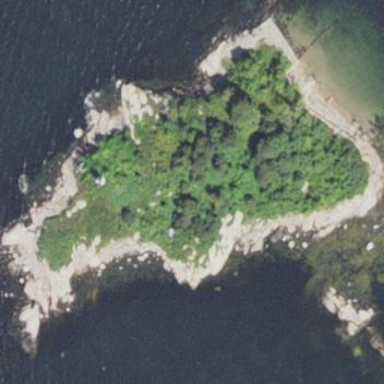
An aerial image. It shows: Island with natural coastline.